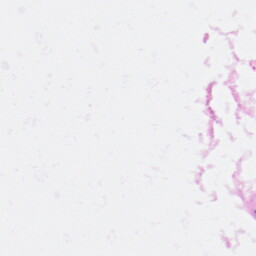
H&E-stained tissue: Heart